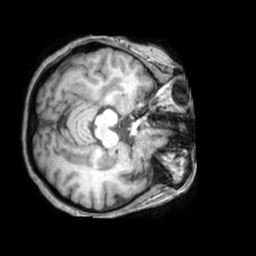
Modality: T1w
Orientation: axial
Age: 47
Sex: female
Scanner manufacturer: philips
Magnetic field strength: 3 T
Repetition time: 0.009835 s
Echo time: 0.004598 s